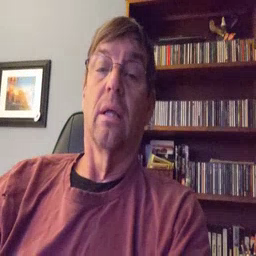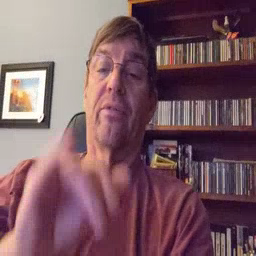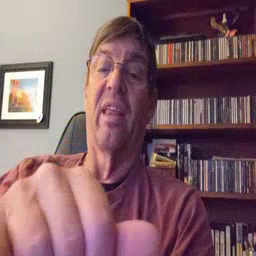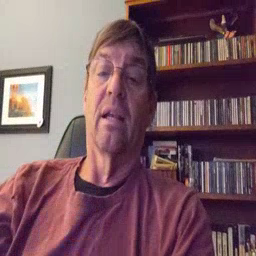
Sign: that